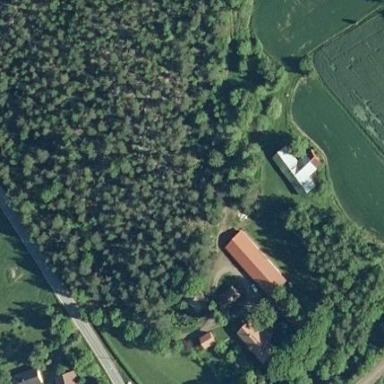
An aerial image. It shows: Farmyard area.